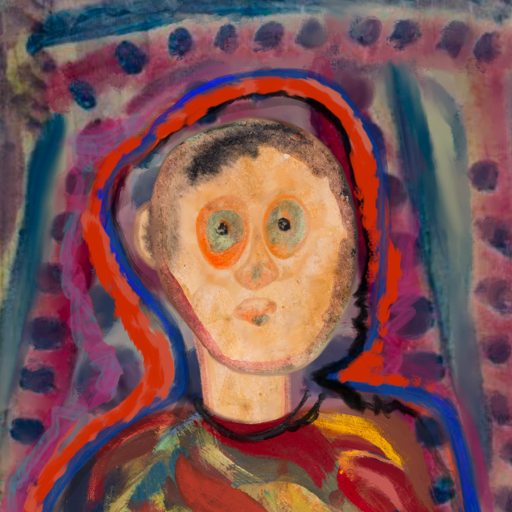
Background: HillGirl, Head And Neck Front: Childish, Face Front: Childish, Bust: Mother_And_Son_Son, Hair Front: Experience, Head Accessory: Blank, Second Necklace: Blank, Necklace: Orphan, Baby: Blank